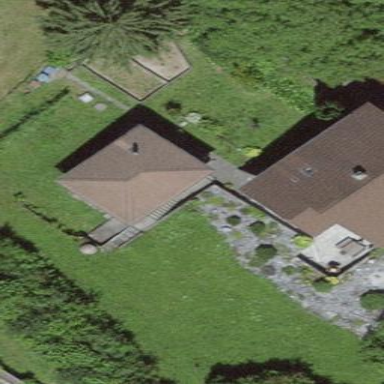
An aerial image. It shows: Shed.